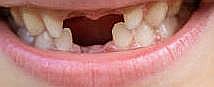
Condition: hypodontia